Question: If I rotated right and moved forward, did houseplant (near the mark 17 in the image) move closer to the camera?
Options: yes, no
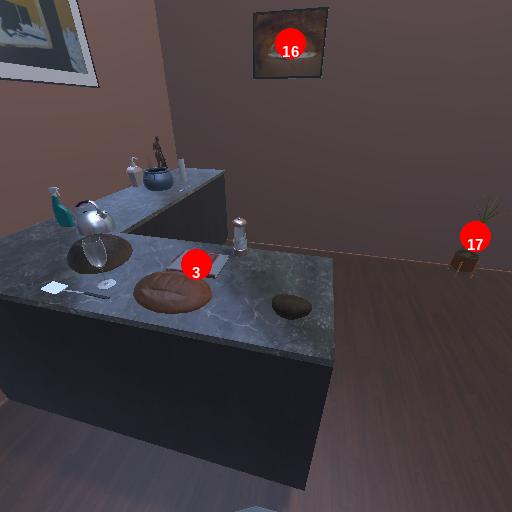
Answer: yes